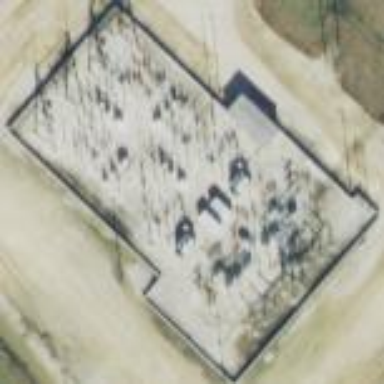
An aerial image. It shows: Outdoor power substation surrounded by fence. The substation is specifically for distribution purposes.